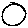
Label: circle